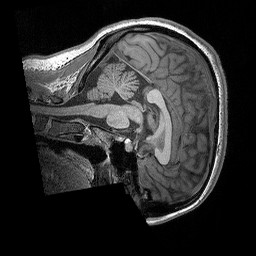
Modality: T1w
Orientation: sagittal
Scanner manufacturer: siemens
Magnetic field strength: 3 T
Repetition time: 2.3 s
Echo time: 0.00298 s